Field crop: maize
Growth stage: 2
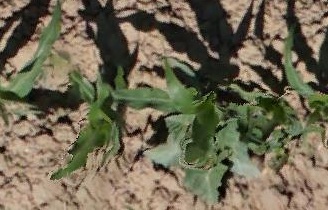
Species: maize